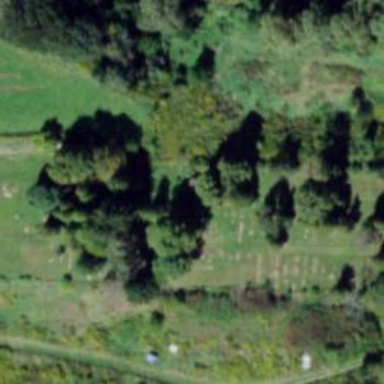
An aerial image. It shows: Cemetery.